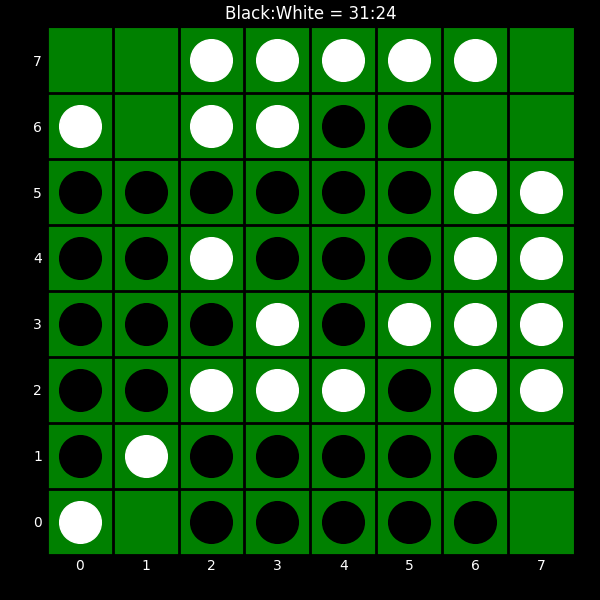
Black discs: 31
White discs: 24